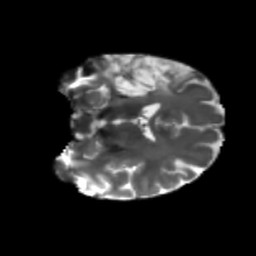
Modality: T2w
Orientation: coronal
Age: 36
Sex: female
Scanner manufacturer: siemens
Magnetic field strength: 3 T
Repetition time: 5.47 s
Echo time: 0.0854 s